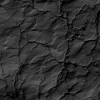
Atmospheric dust classification: not_dusty